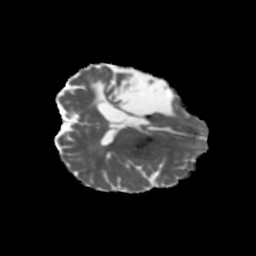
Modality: MD
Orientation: axial
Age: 46
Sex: female
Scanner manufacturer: siemens
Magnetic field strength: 3 T
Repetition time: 5.47 s
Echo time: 0.0854 s